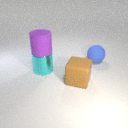
large brown rubber cube in front of large blue rubber sphere